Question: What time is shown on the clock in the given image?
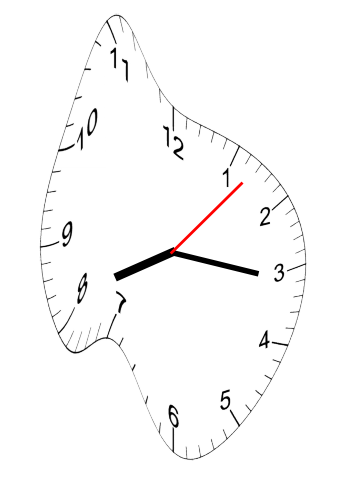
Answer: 08:16:07